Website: bh-photo
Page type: account-selection
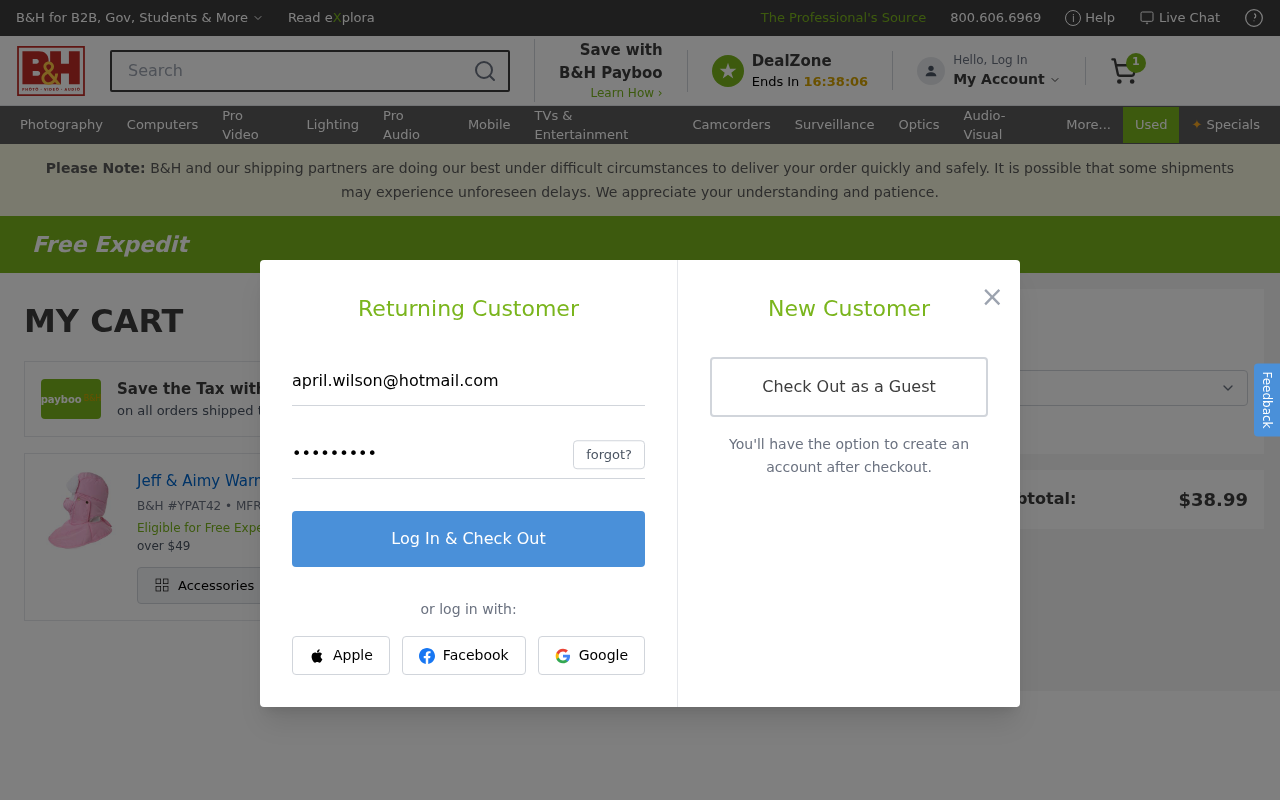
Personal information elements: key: PII_EMAIL
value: april.wilson@hotmail.com
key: PII_POSTCODE
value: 34553
Product elements: key: PRODUCT1_NAME
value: Jeff & Aimy Warm Fleece Balaclava Ski Full Face Mask Neck Warmer Winter Sports Cap
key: PRODUCT1_QUANTITY
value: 1
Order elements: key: ORDER_NUM_ITEMS
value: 1
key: ORDER_SUBTOTAL
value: $38.99
Search elements: key: HEADER_SEARCH
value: Search
Other elements: key: BH_ITEM_NUMBER
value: YPAT42
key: MFR_NUMBER
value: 52871I